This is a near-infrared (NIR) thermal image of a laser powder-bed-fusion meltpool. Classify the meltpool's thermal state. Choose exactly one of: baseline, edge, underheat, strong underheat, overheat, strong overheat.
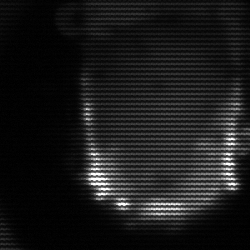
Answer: baseline